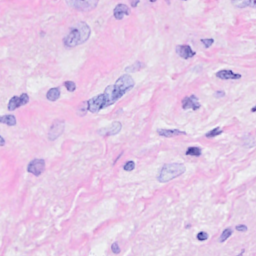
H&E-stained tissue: Breast